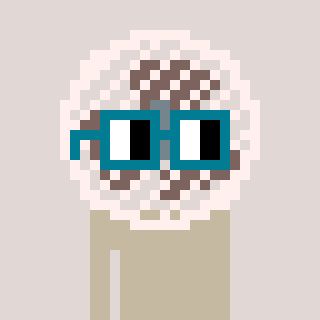
a pixel art character with square dark green glasses, a fan-shaped head and a foggrey-colored body on a warm background